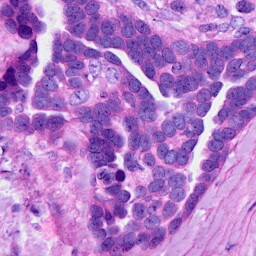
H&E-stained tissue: Ovarian